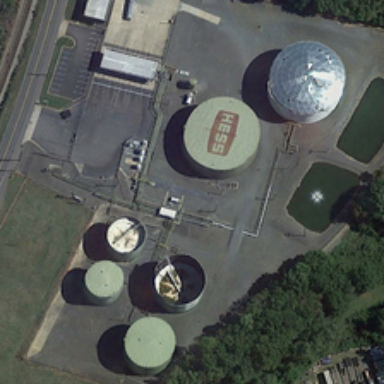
Several storage tanks are near some green trees and small empty parking lot next to a road .